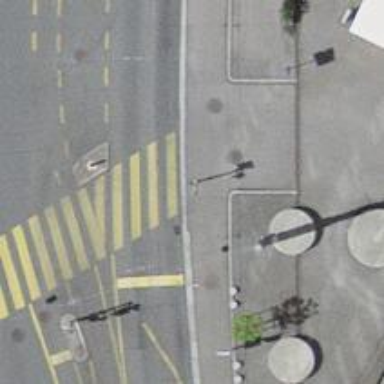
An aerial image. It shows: Marked asphalt footway with crossing markings.